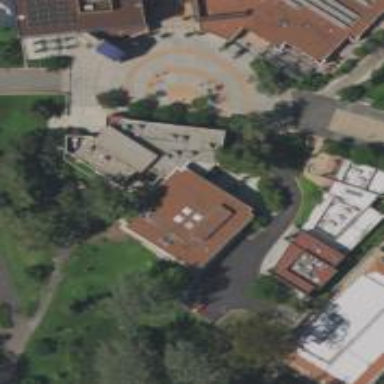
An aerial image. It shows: University building.